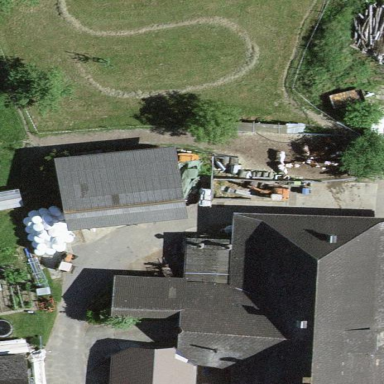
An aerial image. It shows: Farm building.